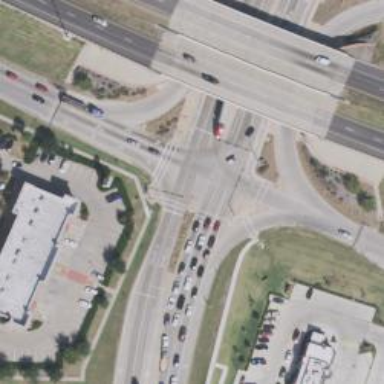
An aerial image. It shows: Secondary link road.